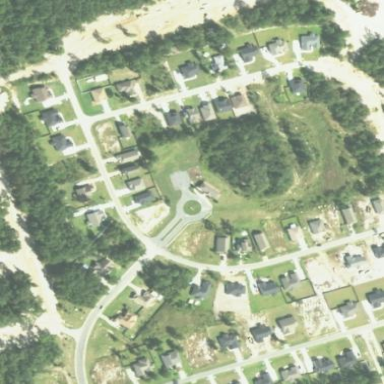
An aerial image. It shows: This residential area consists of single-family homes.